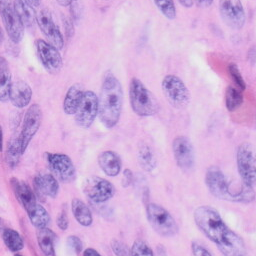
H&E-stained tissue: Skin